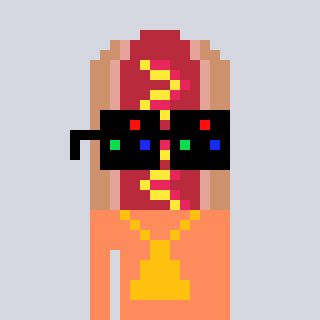
a pixel art character with square black sunglasses, a hotdog-shaped head and a peachy-colored body on a cool background